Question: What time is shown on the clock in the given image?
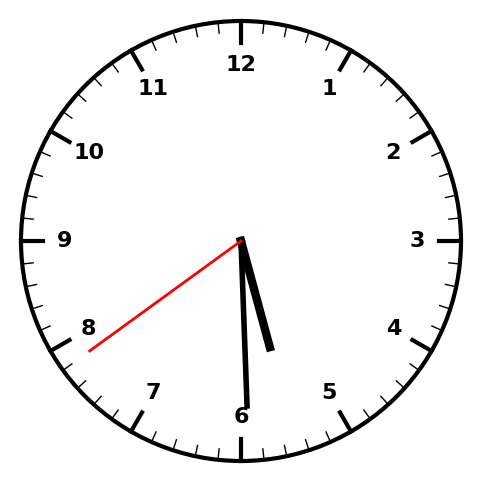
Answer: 05:29:39